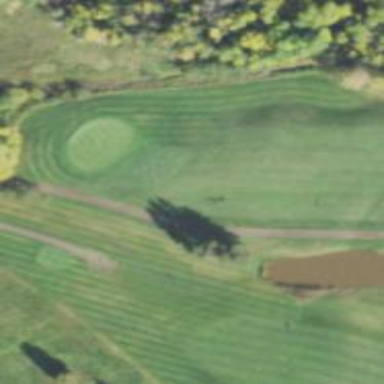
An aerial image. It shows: Path for both road and golf.